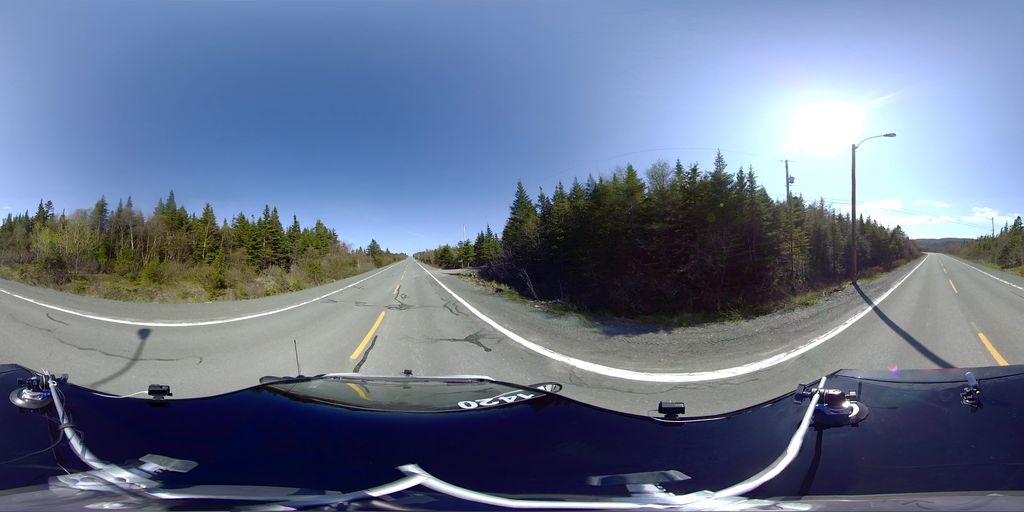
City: st_johns